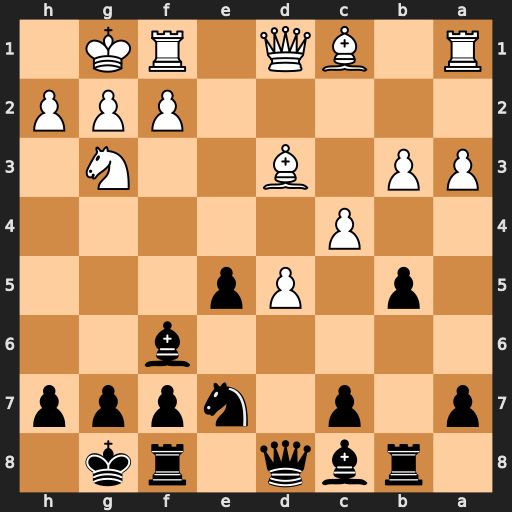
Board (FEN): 1rbq1rk1/p1p1nppp/5b2/1p1Pp3/2P5/PP1B2N1/5PPP/R1BQ1RK1
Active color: b
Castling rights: -
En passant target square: -
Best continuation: e4 Bxe4 Bxa1